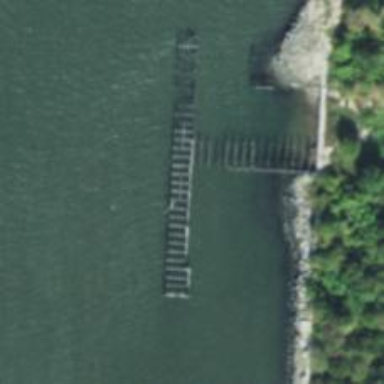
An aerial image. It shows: Ruined pier made by man.